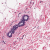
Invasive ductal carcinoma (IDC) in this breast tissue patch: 0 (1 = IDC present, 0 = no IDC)